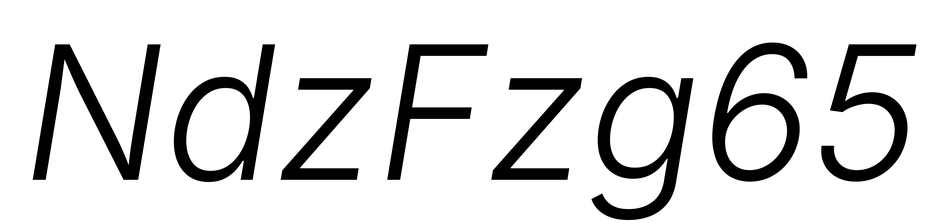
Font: Inter-Italic_Light_Italic